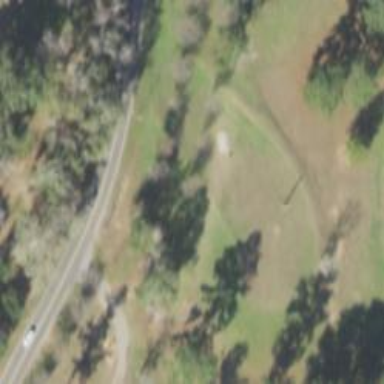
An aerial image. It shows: Disc golf basket.